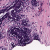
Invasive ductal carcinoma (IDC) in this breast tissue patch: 0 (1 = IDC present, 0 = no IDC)